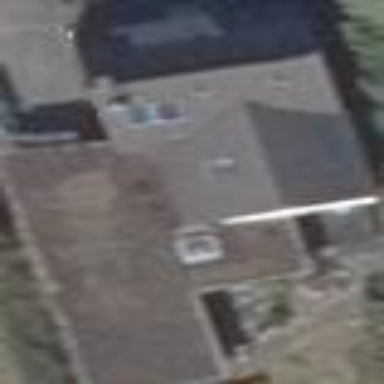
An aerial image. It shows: Detached building with gabled roof.